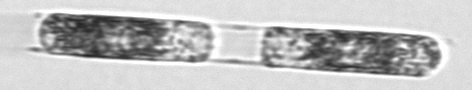
Label: Hemiaulus